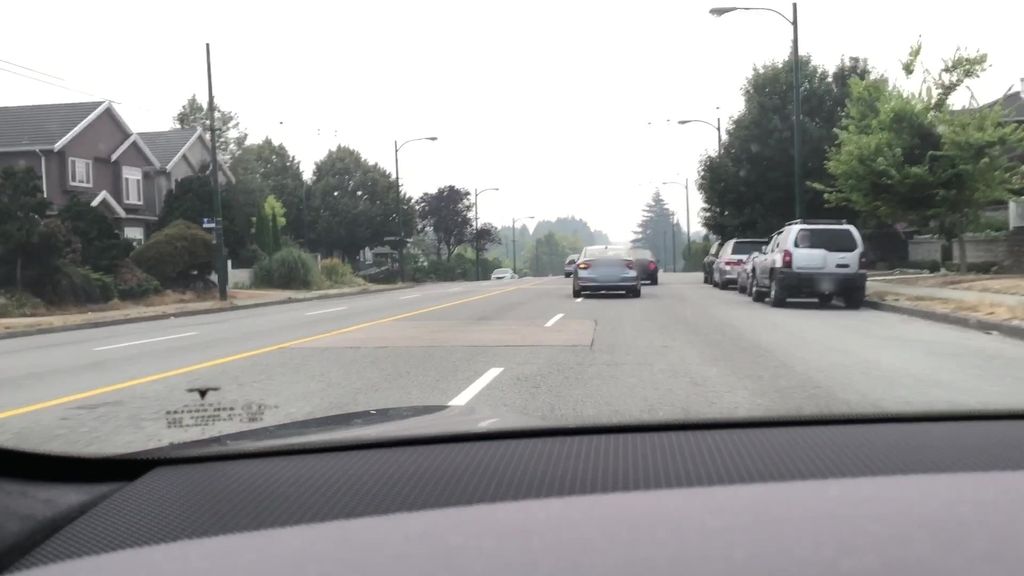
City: vancouver